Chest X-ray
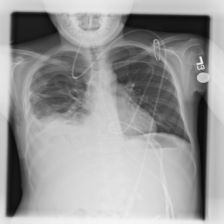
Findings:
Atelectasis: positive
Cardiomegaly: negative
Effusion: positive
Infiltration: negative
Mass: negative
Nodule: negative
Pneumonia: negative
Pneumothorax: negative
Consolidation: negative
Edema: negative
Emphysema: negative
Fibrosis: negative
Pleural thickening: positive
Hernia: negative